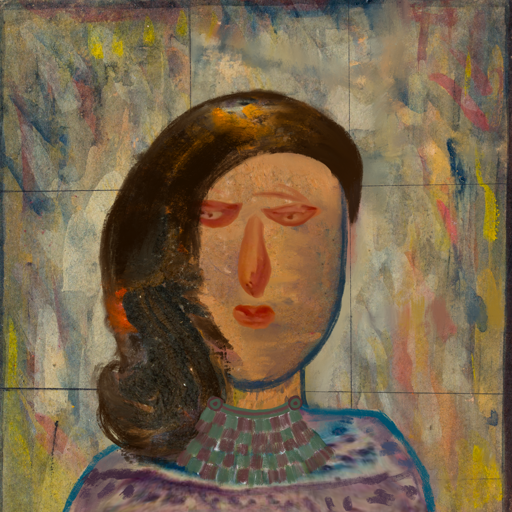
Background: GypsyMother, Head And Neck Front: In_The_Sun, Face Front: Pious_Lady, Bust: HillGirl, Hair Front: Gypsy_Queen, Head Accessory: Blank, Second Necklace: After_Raid, Necklace: Blank, Baby: Blank